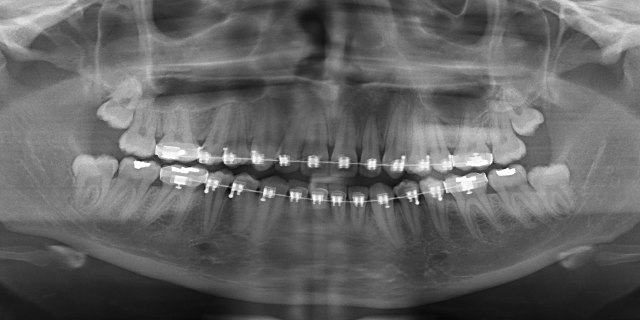
adult